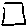
Label: square